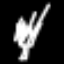
Label: fork